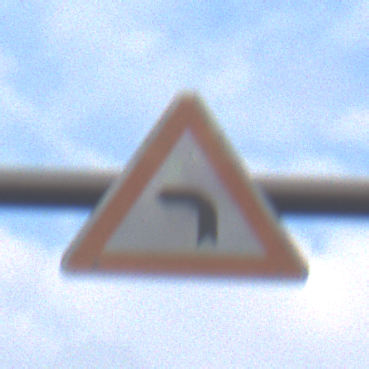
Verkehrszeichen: KurveLinks
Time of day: MorningAfternoon
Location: Outdoor (Urban)
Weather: Overcast
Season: NotSpecified
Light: Natural